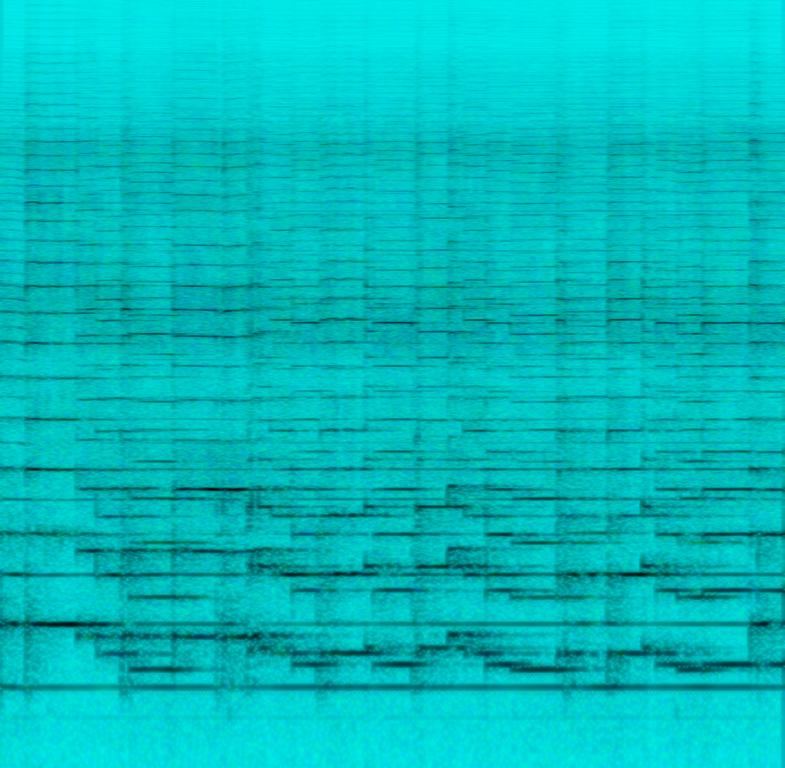
This is a Swedish bridal march piece. The bagpipes are playing a festive melody. There is a ceremonial atmosphere. This piece could be played at a Swedish wedding or during a wedding scene in a Swedish historical drama movie.